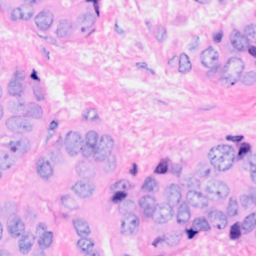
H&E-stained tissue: Breast